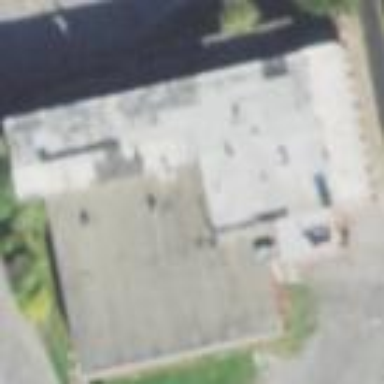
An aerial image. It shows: Building.